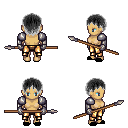
a pixel art fantasy rpg character, female body template, human, tanned skin, steel arm armor, gold greaves, gray plain hairstyle, metal gloves, black slippers, spear, four views (front, back, left, right), 2x2 character sprite sheet, small pixel art, hard edges, no anti-aliasing